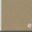
Piece: xx